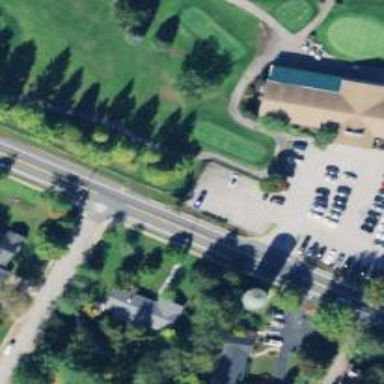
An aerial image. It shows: Path used for both walking and golf.